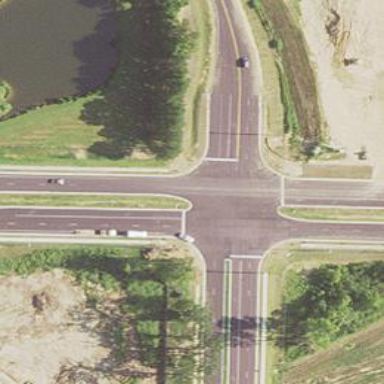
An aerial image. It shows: Tertiary road with asphalt surface. It is dual carriageway.